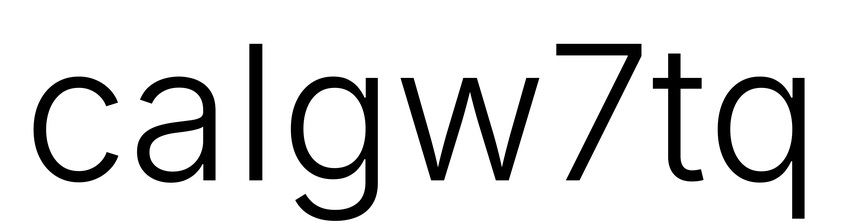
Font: Inter_Light